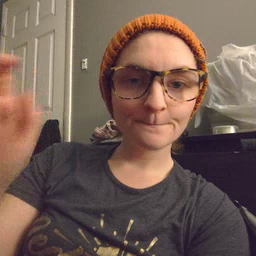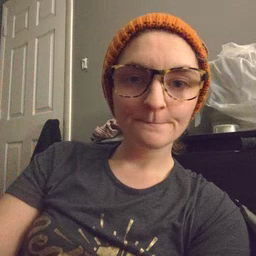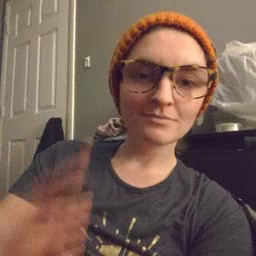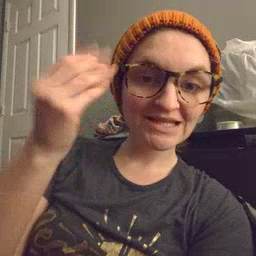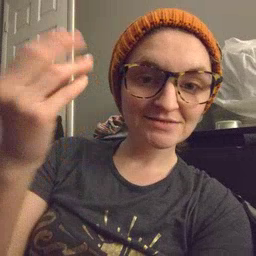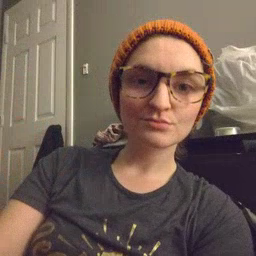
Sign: outside